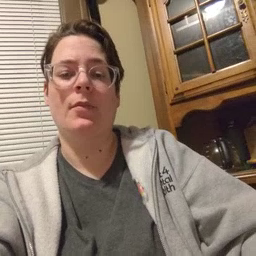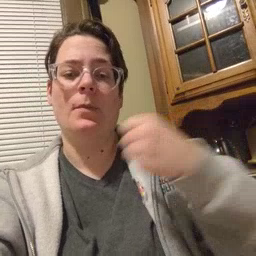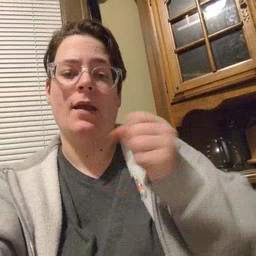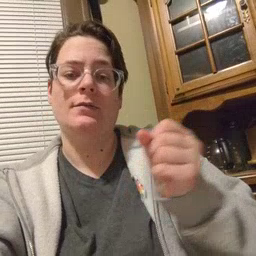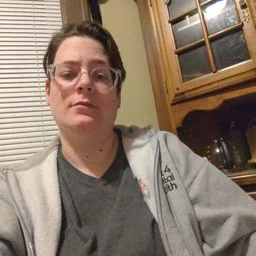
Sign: make